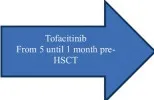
Patient 1 treatment timeline. Allo-HSCT, allogeneic hematopoietic stem cell transplantation; CS, corticosteroids; MTX, methotrexate; NSAIDS, Non-steroidal anti-inflammatory drugs.
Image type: chart (chart)